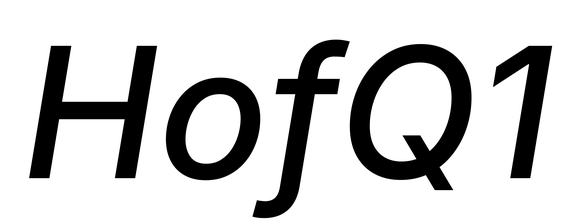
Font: Inter-Italic_Medium_Italic